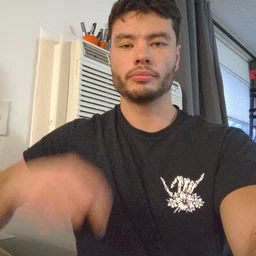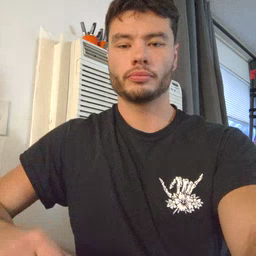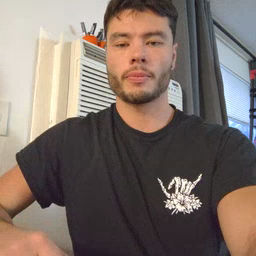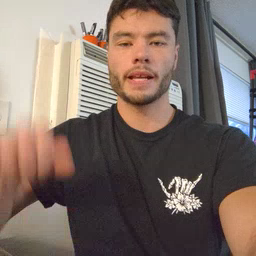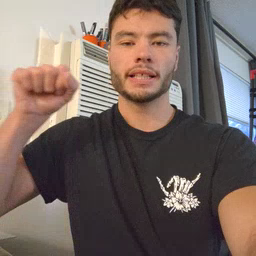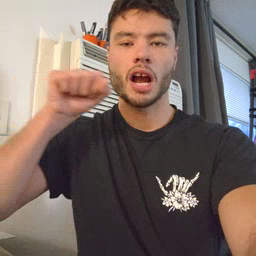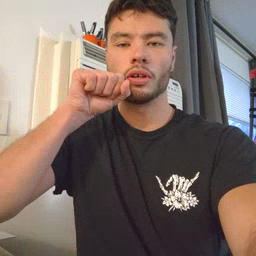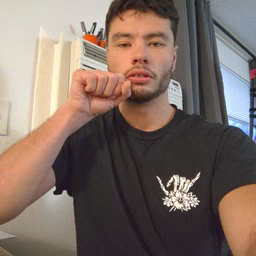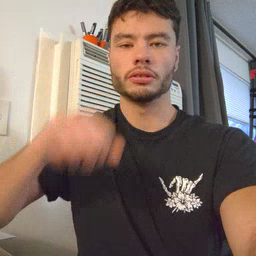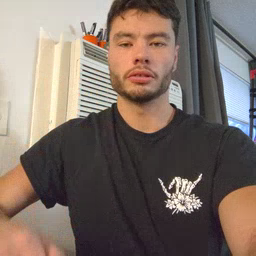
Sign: carrot